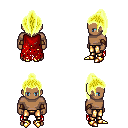
a pixel art fantasy rpg character, male body template, human, dark skin, red tattered cape, gold greaves, gold long topknot hairstyle, leather bracers, gold boots, four views (front, back, left, right), 2x2 character sprite sheet, small pixel art, hard edges, no anti-aliasing